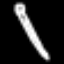
Label: pencil